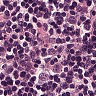
Metastatic tissue present: no